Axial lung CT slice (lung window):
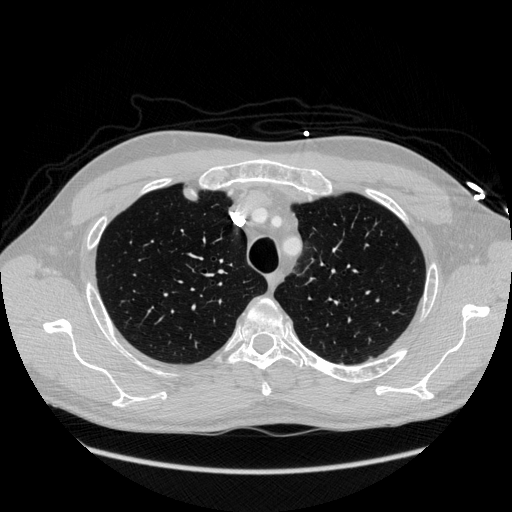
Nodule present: no